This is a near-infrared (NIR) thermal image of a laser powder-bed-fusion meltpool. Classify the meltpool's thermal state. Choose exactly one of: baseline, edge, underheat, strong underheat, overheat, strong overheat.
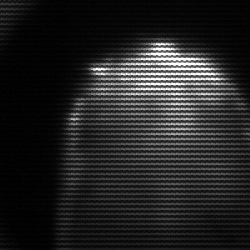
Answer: edge